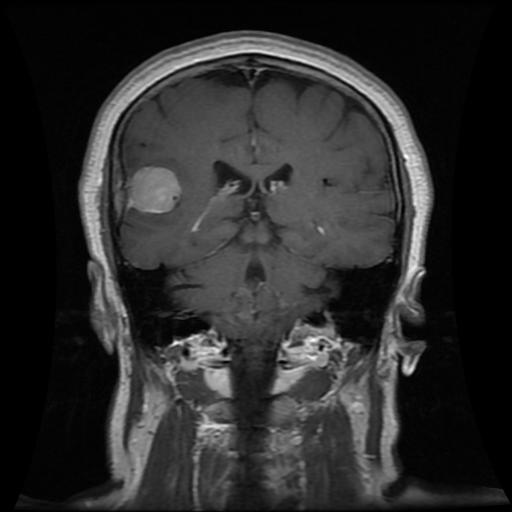
Label: meningioma